Question: I have looked at some different tutorials on how to annotate a ManyToMany relationship.
The error that I am getting when trying to return a list of areas on a user is:
The issue is similar to this post: <URL>, but the post doesnt give me any answers.
The model:

So I have areas and users. Each area can have users, or each user can have areas. The naming of the mapping table and columns was auto-generated by mysql workbench.
Here is how my annotated classes look like:
AreaDAO.java:
'''
@Entity
@Table(name= "area")
public class AreaDAO {
private int idArea;
private String areaName;
private AreaDAO parent;
private Set<UserDAO> users = new HashSet<UserDAO>();
@Id
@Column(name="idArea")
@GeneratedValue
public int getIdArea() {
return idArea;
}
public void setIdArea(int idArea) {
this.idArea = idArea;
}
@Column(name="areaName")
public String getAreaName() {
return areaName;
}
public void setAreaName(String areaName) {
this.areaName = areaName;
}
@ManyToOne(fetch=FetchType.EAGER)
@JoinColumn(name="parent", referencedColumnName="idArea")
public AreaDAO getParent() {
return parent;
}
public void setParent(AreaDAO parent) {
this.parent = parent;
}
@ManyToMany
@JoinTable(name="area_has_user",
joinColumns={@JoinColumn(name="area_idAarea", referencedColumnName="idArea")},
inverseJoinColumns={@JoinColumn(name="user_idUser", referencedColumnName="idUser")})
public Set<UserDAO> getUsers() {
return users;
}
public void setUsers(Set<UserDAO> users) {
this.users = users;
}
public AreaDAO(int idArea, String areaName, AreaDAO parent) {
super();
this.idArea = idArea;
this.areaName = areaName;
this.parent = parent;
}
public AreaDAO() {
super();
}
}
'''
UserDAO.java:
'''
@Entity
@Table(name= "user")
public class UserDAO {
private int idUser;
private String username;
private String password;
private Set<AreaDAO> areas = new HashSet<AreaDAO>();
@Id
@Column(name="idUser")
@GeneratedValue
public int getIdUser() {
return idUser;
}
public void setIdUser(int idUser) {
this.idUser = idUser;
}
@Column(name="userName")
public String getUsername() {
return username;
}
public void setUsername(String username) {
this.username = username;
}
@Column(name="userPassword")
public String getPassword() {
return password;
}
public void setPassword(String password) {
this.password = password;
}
public UserDAO(int idUser, String username, String password) {
super();
this.idUser = idUser;
this.username = username;
this.password = password;
}
public UserDAO() {}
@ManyToMany
@JoinTable(name="area_has_user",
joinColumns={@JoinColumn(name="user_idUser", referencedColumnName="idUser")},
inverseJoinColumns={@JoinColumn(name="area_idAarea", referencedColumnName="idArea")})
public Set<AreaDAO> getAreas() {
return areas;
}
public void setAreas(Set<AreaDAO> areas) {
this.areas = areas;
}
}
'''
Where am I doing it wrong?
I removed the mapping on the AreaDAO and added:
'''
@ManyToMany(mappedBy="areas")
public Set<UserDAO> getUsers() {
return users;
}
'''
The code that is causing the error is:
'''
@Override
public Set<AreaDAO> getAreas(UserDAO user) {
Set<AreaDAO> areas = new HashSet<AreaDAO>();
user.setUsername("admin_vejle");
try {
Session session = createSessionFactory().openSession();
Query query = session.createQuery("from UserDAO where username = :username");
query.setParameter("username", user.getUsername());
UserDAO result = (UserDAO)query.uniqueResult();
if(result != null)
{
areas = result.getAreas();
}
} catch (Exception e) {
// TODO Auto-generated catch block
e.printStackTrace();
}
return areas;
}
'''
More specifically at the getAreas method.
When inspecting the result in Debugging mode, Hibernate will output:
'''
Hibernate: select areas0_.user_idUser as user_idU1_3_0_, areas0_.area_idAarea as area_idA2_1_0_, areadao1_.idArea as idArea1_0_1_, areadao1_.areaName as areaName2_0_1_, areadao1_.parent as parent3_0_1_, areadao2_.idArea as idArea1_0_2_, areadao2_.areaName as areaName2_0_2_, areadao2_.parent as parent3_0_2_ from area_has_user areas0_ inner join area areadao1_ on areas0_.area_idAarea=areadao1_.idArea left outer join area areadao2_ on areadao1_.parent=areadao2_.idArea where areas0_.user_idUser=?
mar. 08, 2015 12:31:55 PM org.hibernate.engine.jdbc.spi.SqlExceptionHelper logExceptions
WARN: SQL Error: 1054, SQLState: 42S22
mar. 08, 2015 12:31:55 PM org.hibernate.engine.jdbc.spi.SqlExceptionHelper logExceptions
ERROR: Unknown column 'areadao1_.idArea' in 'field list'
'''
Also, a similar exception will be thrown if trying to access the object.
I will let the naming of DAO's be for now.
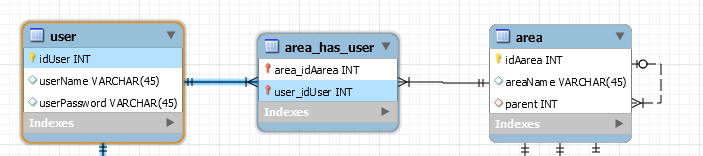
Answer: The table area has the column "idAarea". There are two a's in the name: rea
I was only using one A in my mappings.
This caused the error.